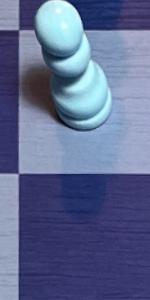
Label: Empty